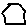
Label: hexagon